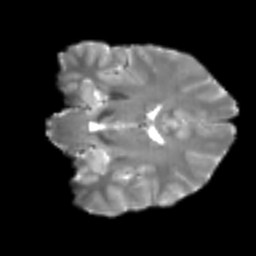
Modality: T2w
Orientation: coronal
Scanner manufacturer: siemens
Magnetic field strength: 3 T
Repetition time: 4 s
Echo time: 0.0594 s